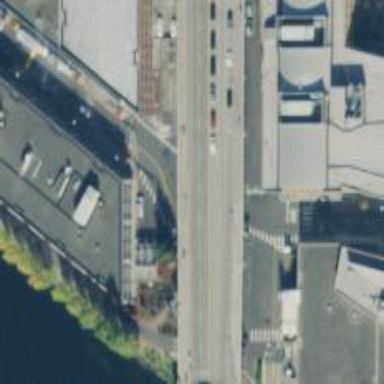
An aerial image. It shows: Footway on bridge.